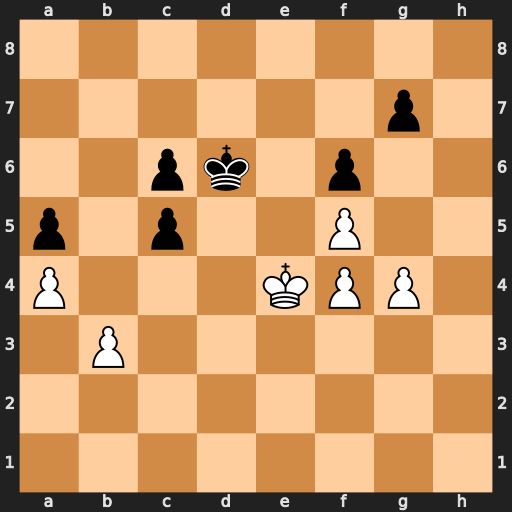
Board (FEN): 8/6p1/2pk1p2/p1p2P2/P3KPP1/1P6/8/8
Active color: w
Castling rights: -
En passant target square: -
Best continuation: Kd3 Kd5 g5 c4+ bxc4+ Kc5 Kc3